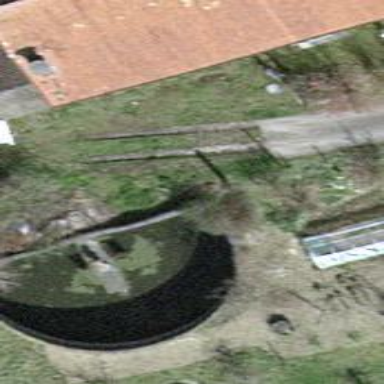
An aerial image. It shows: Storage tank with man-made structure.